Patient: sex F, age 54
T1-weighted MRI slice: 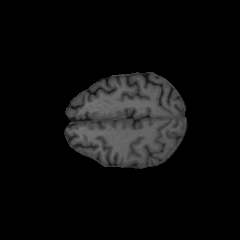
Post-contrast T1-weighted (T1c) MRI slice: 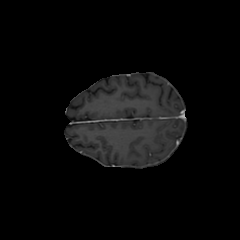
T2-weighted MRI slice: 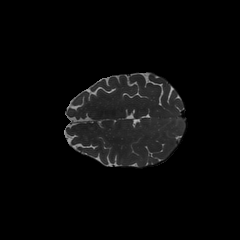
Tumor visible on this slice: no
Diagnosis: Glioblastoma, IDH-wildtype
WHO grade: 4